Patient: sex M, age 34
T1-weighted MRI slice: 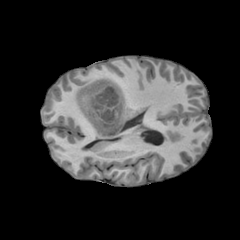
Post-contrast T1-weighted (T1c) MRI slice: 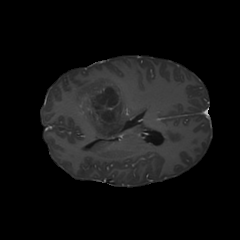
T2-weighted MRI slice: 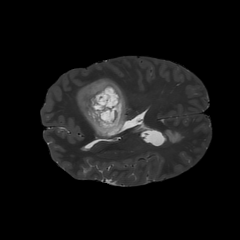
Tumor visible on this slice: yes
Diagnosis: Astrocytoma, IDH-mutant
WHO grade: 4